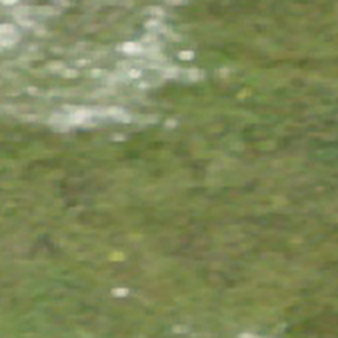
Label: other